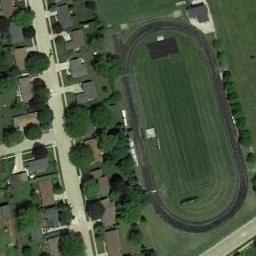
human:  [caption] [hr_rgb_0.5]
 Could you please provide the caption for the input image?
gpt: The ground track field is on a lawn and lots of houses arranged neatly are next to the ground track field .

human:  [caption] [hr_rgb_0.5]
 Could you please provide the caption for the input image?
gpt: The track and field is built on the lawn and there is a road distance from the residential area .

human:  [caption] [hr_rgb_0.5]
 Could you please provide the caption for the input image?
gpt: There is a track and field on the green field .

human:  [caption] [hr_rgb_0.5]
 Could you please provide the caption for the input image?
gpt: There are many trees near the ground track field .

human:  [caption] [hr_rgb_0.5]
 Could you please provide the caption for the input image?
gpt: A ground track field with a black track beside some buildings .